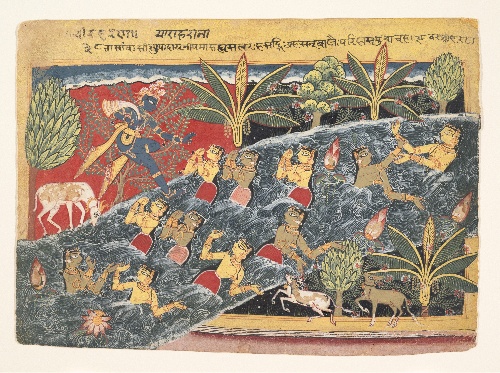
Artist: Master of the "Isarda" Bhagavata Purana
Date: ca. 1560–65
Object type: Folio
Classification: Paintings
Medium: Opaque watercolor and ink on paper
Culture: North India (Delhi -Agra area)
Dimensions: Image: 7 3/8 × 10 1/8 in. (18.7 × 25.7 cm)
Department: Asian Art
Credit line: Gift of The H. Rubin Foundation Inc., 1972
Accession year: 1972
Repository: Metropolitan Museum of Art, New York, NY
Tags: Deer|Women|Rivers|Krishna